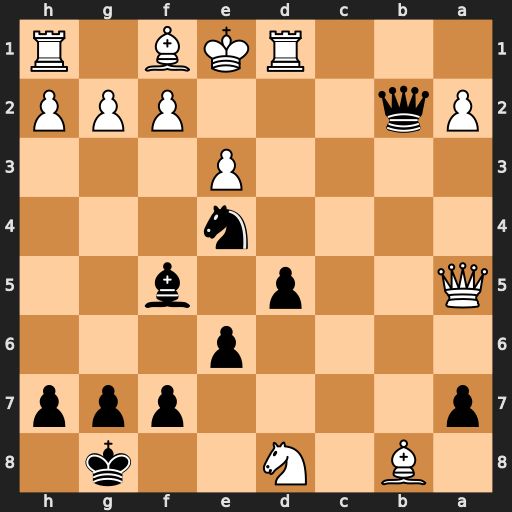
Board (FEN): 1B1N2k1/p4ppp/4p3/Q2p1b2/4n3/4P3/Pq3PPP/3RKB1R
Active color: b
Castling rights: K
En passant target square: -
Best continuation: Qxf2#